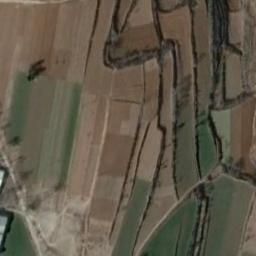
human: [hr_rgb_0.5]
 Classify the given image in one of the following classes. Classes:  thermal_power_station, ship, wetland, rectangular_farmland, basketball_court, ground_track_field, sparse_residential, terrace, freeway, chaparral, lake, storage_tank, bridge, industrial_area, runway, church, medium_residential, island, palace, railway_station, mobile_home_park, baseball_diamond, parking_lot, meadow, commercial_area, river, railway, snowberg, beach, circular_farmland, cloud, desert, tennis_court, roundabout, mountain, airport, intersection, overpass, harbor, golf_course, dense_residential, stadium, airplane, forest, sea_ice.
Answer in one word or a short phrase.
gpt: terrace